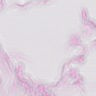
Metastatic tissue present: no